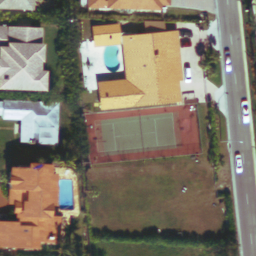
Label: tennis court